Question: Working with breeze backed by SharePoint, as described <URL>, and using TypeScript rather than JS.
In a DataService class I create an EntityManager and execute a Query:
'''
private servicePath: string = '/api/PATH/';
private manager: breeze.EntityManager;
constructor() {
this.init();
}
private init(): void {
this.manager = new breeze.EntityManager(this.servicePath);
}
public ListResponses(): breeze.Promise {
var query = breeze.EntityQuery.from("Responses");
return this.manager.executeQuery(query);
}
'''
I then call this from my view model, which works fine:
'''
private loadResponses(): void {
this.dataservice.ListResponses().then((data) => {
this.handleResponsesLoaded(data);
}).fail((error) => {
this.handleDataError(error);
});
}
private handleResponsesLoaded(data:any): void {
for (var i = 0; i < results.length; i++){
this.extendItem(results[i]);
}
this.renderList(results, "#tp-responses-list");
}
'''
But my attempt to extend each item fails, because the item's 'entityAspect' is null:
'''
private extendItem(item: any): void {
item.entityAspect.propertyChanged.subscribe(() => { // FAILS HERE
setTimeout(() => {
if (item.entityAspect.entityState.isModified()) {
this.dataservice.SaveChanges().then((result) => {
tracer.Trace("SaveChanged Result: " + result);
}).fail((error) => {
this.handleDataError(error);
});
}
}, 0);
});
}
'''
Upon inspecting the result item, I can see it's just the plain data object, with all the properties I would expect but no Entity goodness:

I've just started with breeze, so the best way to put the question is probably:
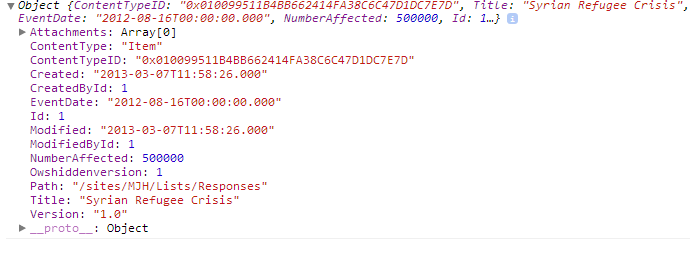
Answer: If Breeze can't find a matching type in its metadata to what it receives as a result of a query, it simply returns the "raw" json object.
The reason that your metadata is not available is usually due to one of two explanations:
1) You are not serializing the type information in the query response. The [BreezeController] attribute or the [BreezeJsonFormatter] attributes both accomplish this.
2) The query itself is not returning types for which metadata was described. You can either create the metadata directly on the client in this case, or have it returned from the server via a "Metadata" method. ( see the NoDb example in the Breeze Zip package for an example of the first).
You can also look at the JsonResultsAdapter if you want to coerce any query result into a "known" metadata type, but this is generally not necessary if you are using the [BreezeController] attribute.
Hope this helps.